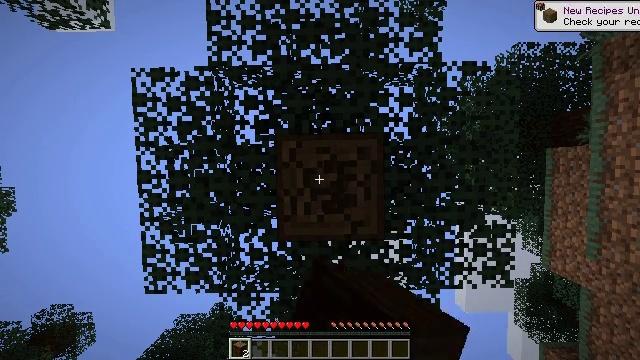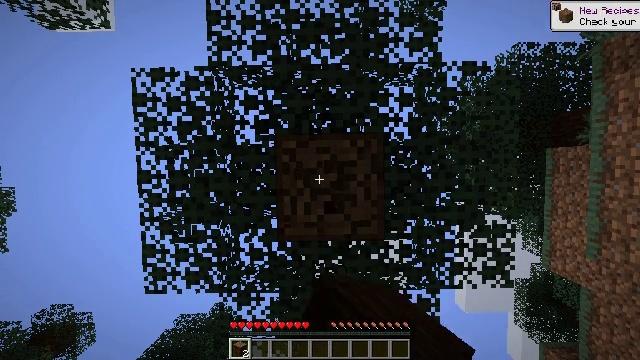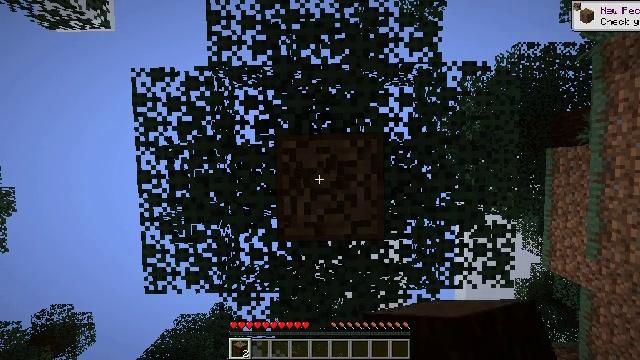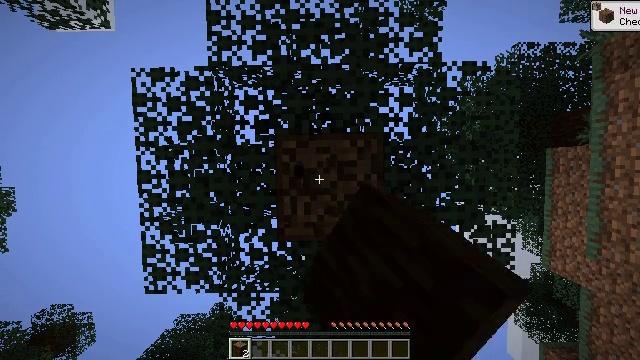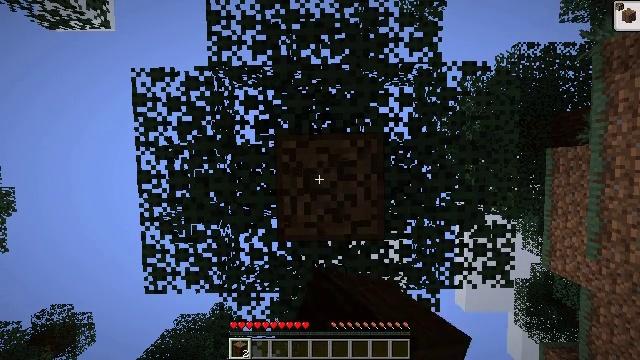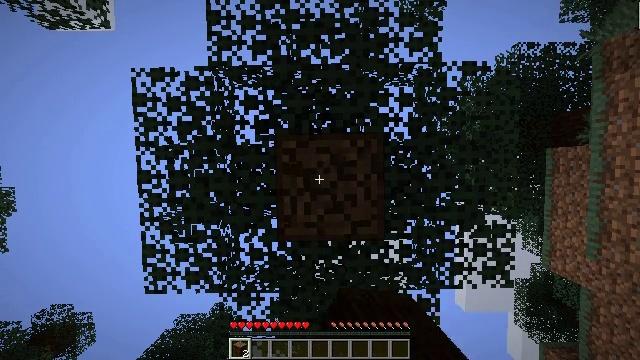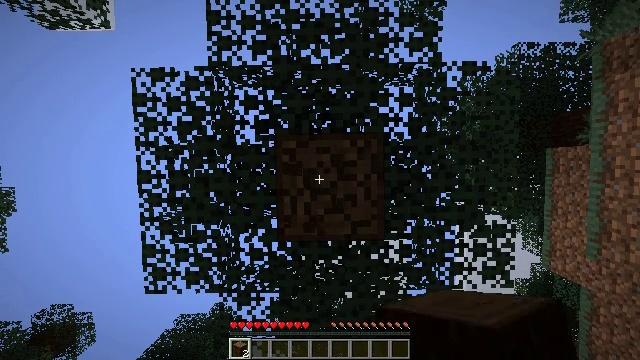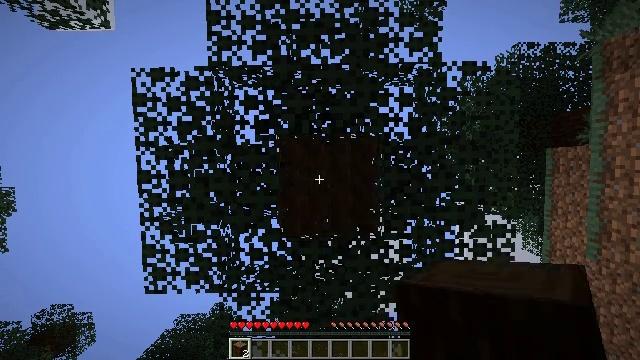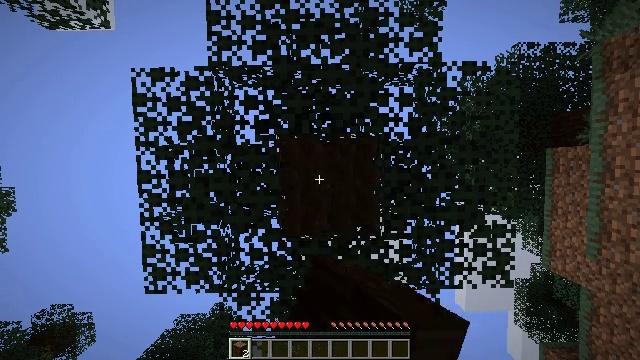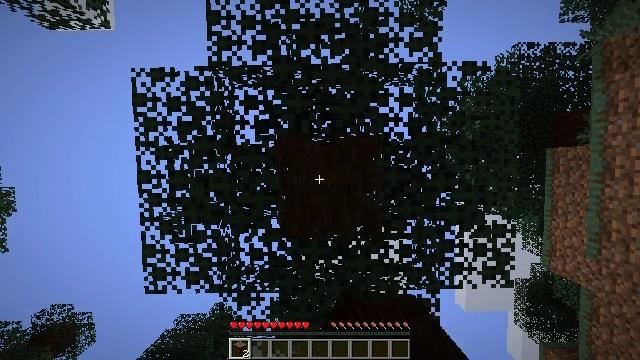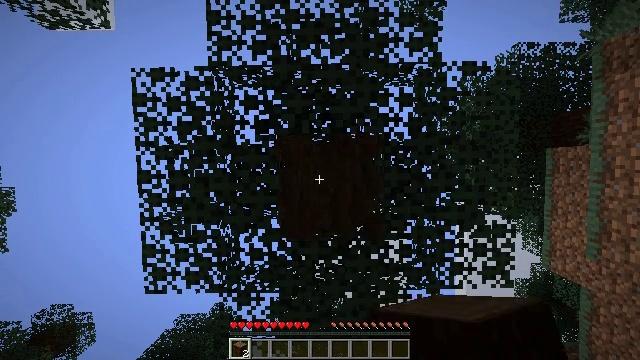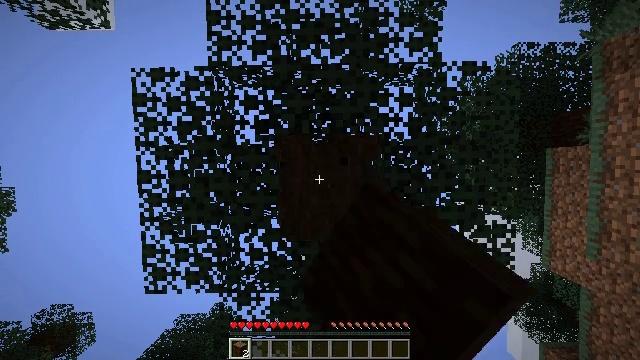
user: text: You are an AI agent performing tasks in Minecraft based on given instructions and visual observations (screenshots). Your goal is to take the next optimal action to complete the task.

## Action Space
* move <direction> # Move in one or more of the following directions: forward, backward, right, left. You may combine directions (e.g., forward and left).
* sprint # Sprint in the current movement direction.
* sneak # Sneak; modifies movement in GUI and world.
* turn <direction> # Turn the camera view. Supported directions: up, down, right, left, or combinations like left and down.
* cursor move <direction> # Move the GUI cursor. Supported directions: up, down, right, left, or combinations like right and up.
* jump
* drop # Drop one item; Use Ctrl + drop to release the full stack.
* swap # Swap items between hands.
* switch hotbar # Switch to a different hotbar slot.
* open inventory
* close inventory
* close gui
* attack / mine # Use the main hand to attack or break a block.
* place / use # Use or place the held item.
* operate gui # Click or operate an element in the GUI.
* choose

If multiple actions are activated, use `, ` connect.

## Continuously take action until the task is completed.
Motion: motion action
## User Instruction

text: Break the spruce log from the tree.
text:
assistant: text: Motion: attack / mine
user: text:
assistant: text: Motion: attack / mine
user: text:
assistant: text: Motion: attack / mine
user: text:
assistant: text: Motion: attack / mine
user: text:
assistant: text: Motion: attack / mine
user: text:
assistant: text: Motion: attack / mine
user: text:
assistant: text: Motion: attack / mine
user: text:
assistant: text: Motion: attack / mine
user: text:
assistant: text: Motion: attack / mine
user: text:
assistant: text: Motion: attack / mine
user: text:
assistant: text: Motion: attack / mine
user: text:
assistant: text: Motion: attack / mine